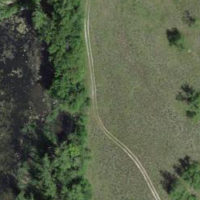
EUNIS habitat code: 25
Species observed at this site:
Agrostis stolonifera
Echium vulgare
Anas crecca
Alcedo atthis
Fringilla coelebs
Euphorbia cyparissias
Sylvia atricapilla
Coenonympha pamphilus
Cicindela campestris
Cygnus olor
Globularia bisnagarica
Ardea alba
Mantis religiosa
Parus major
Oriolus oriolus
Anacamptis morio
Centaurium erythraea
Cornus sanguinea